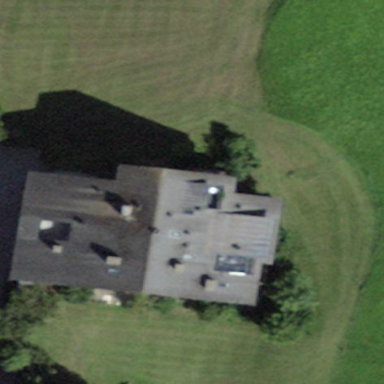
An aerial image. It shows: Simple and straightforward house.